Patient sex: F
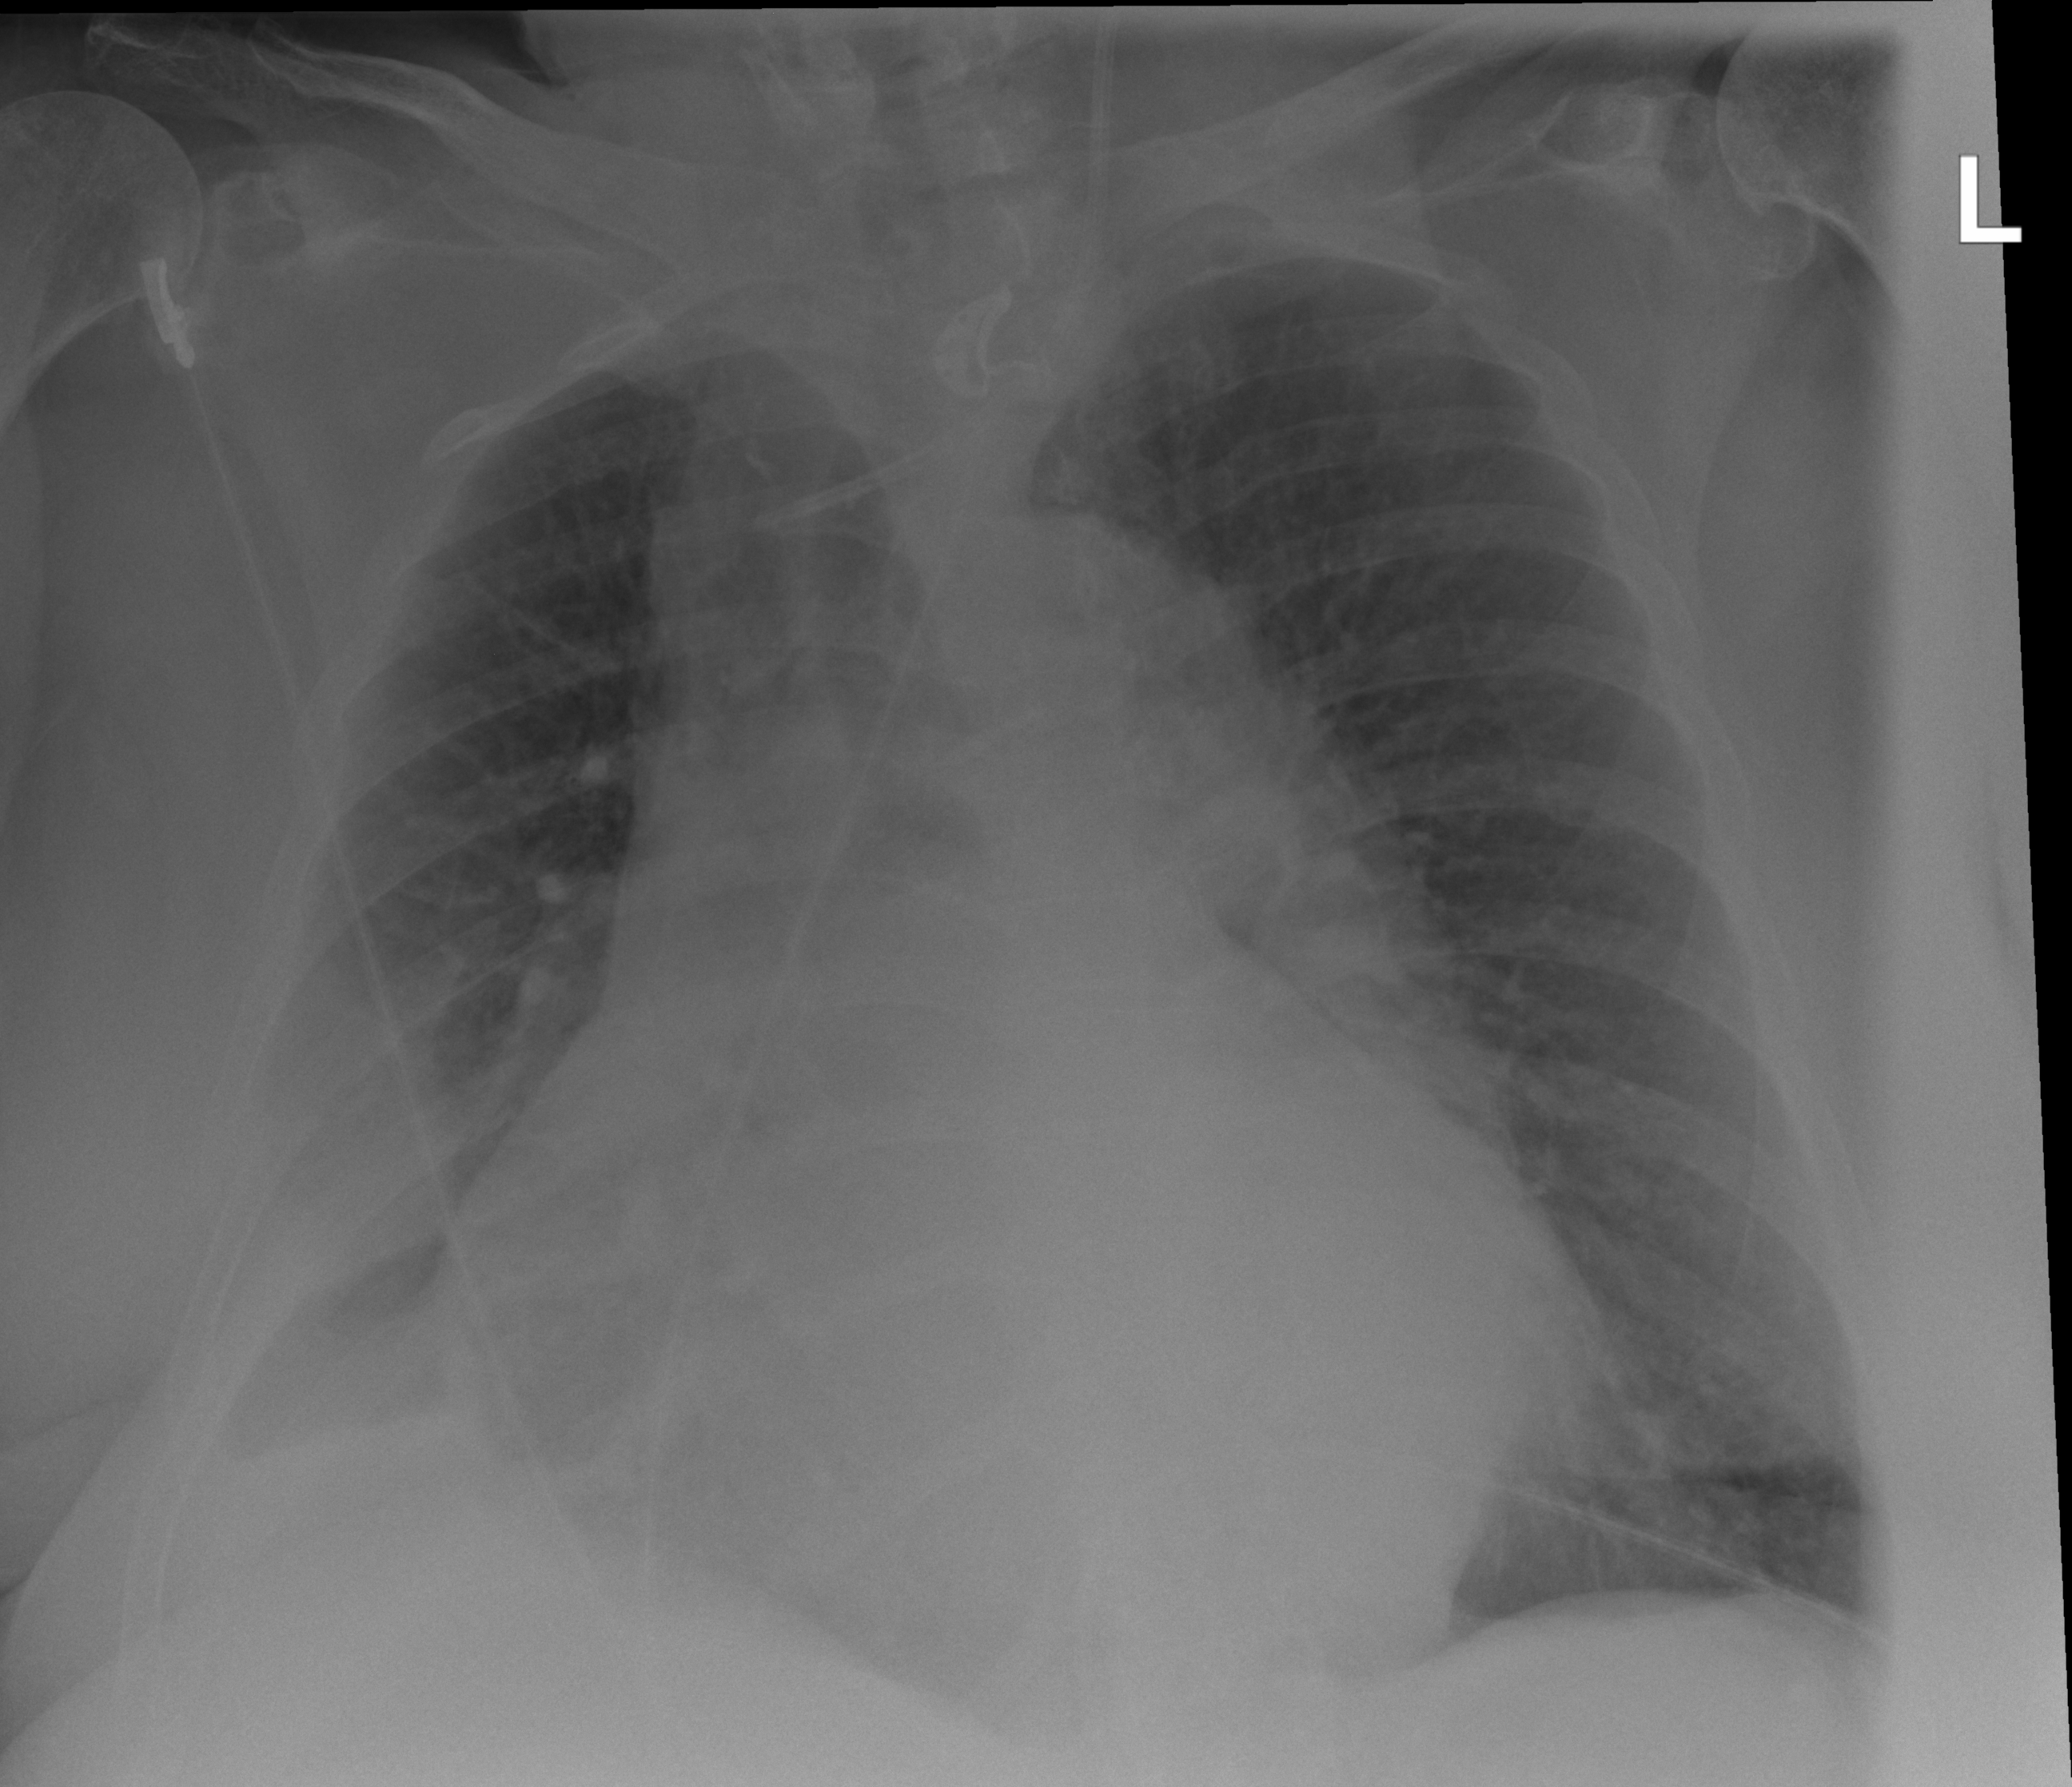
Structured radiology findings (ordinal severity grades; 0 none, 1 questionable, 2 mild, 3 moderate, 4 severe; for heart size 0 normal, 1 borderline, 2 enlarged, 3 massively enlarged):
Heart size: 2
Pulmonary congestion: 1
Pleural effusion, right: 2
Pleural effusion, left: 2
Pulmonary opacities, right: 0
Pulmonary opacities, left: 2
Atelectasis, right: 2
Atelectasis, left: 2